【题型】解答题　【知识点】立体几何　【难度】easy
(14 分) 如图, 在长方体 $ABCD-A_1B_1C_1D_1$ 中, $BB_1 = BC = 3$, $AB = 4$;

(1) 求证: 平面 $AB_1D_1 \parallel$ 平面 $BDC_1$;

(2) 求 $A_1B_1$ 与平面 $AB_1C_1D$ 所成的角.
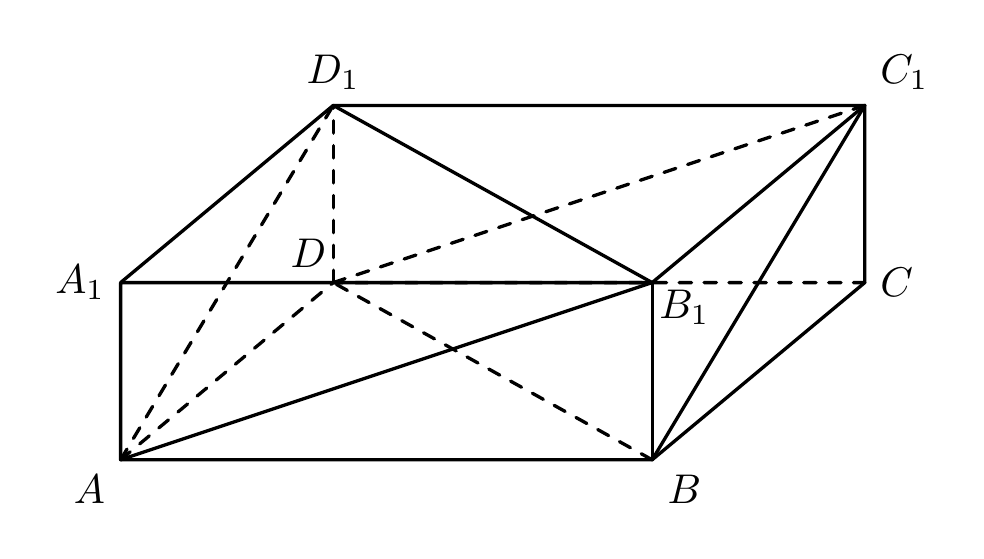
【解答】
【详解】 (1) 因为在长方体 $ABCD-A_1B_1C_1D_1$ 中, 易知: $BB_1 \parallel DD_1$ 且 $BB_1 = DD_1$, $AB \parallel C_1D_1$ 且 $AB = C_1D_1$,

所以四边形 $BB_1D_1D$ 为平行四边形, 四边形 $ABC_1D_1$ 也是平行四边形;

因此 $BD \parallel B_1D_1$, $AD_1 \parallel BC_1$;

又 $BD \subset$ 平面 $C_1BD$, $B_1D_1 \not\subset$ 平面 $C_1BD$; $BC_1 \subset$ 平面 $C_1BD$, $AD_1 \not\subset$ 平面 $C_1BD$;

所以 $B_1D_1 \parallel$ 平面 $C_1BD$; $AD_1 \parallel$ 平面 $C_1BD$;

又 $B_1D_1 \subset$ 平面 $AB_1D_1$, $AD_1 \subset$ 平面 $AB_1D_1$, $AD_1 \cap B_1D_1 = D_1$,

所以平面 $AB_1D_1 \parallel$ 平面 $BDC_1$; $\cdots\cdots$ (7 分)

(2) 过点 $A_1$ 作 $A_1O \perp AB_1$ 于点 $O$,

因为在长方体 $ABCD-A_1B_1C_1D_1$ 中, 易知: $AD \perp$ 平面 $B_1BAA_1$,

所以 $AD \perp A_1O$, 又 $AB_1 \subset$ 平面 $AB_1C_1D$, $AD \subset$ 平面 $AB_1C_1D$,

所以 $A_1O \perp$ 平面 $AB_1C_1D$,

因此, $\angle A_1B_1A$ 为 $A_1B_1$ 与平面 $AB_1C_1D$ 所成的角;

又在长方体 $ABCD-A_1B_1C_1D_1$ 中, $BB_1 = BC = 3$, $AB = 4$,

因此 $\tan \angle A_1B_1A = \frac{A_1A}{A_1B_1} = \frac{3}{4}$,

所以 $\angle A_1B_1A = \arctan\frac{3}{4}$;

即 $A_1B_1$ 与平面 $AB_1C_1D$ 所成的角为 $\arctan\frac{3}{4}$. $\cdots\cdots$ (14 分)